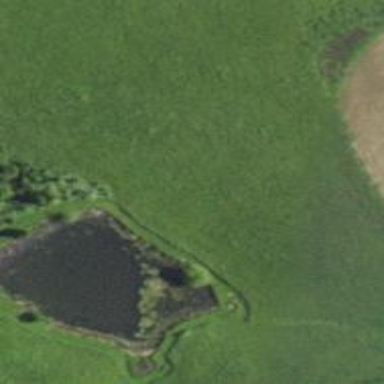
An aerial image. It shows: Peaceful pond surrounded by nature.